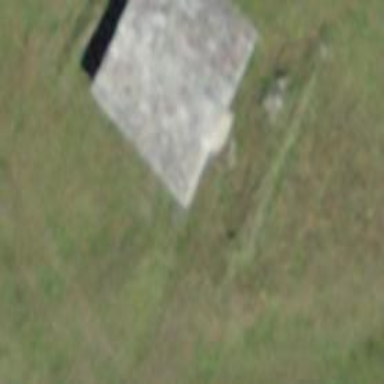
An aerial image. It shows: Rural barn.